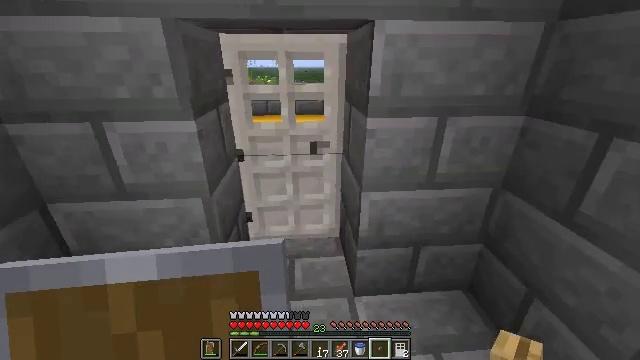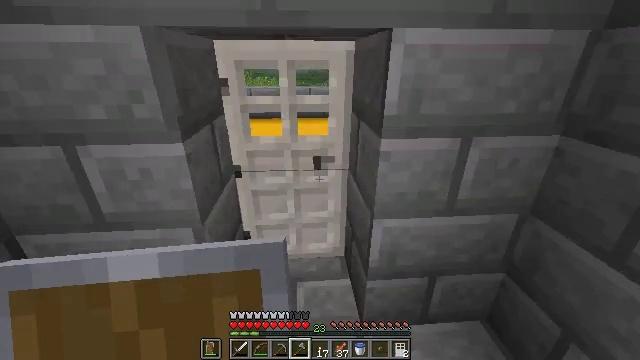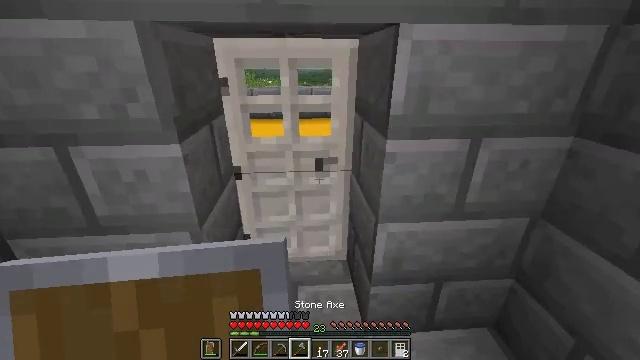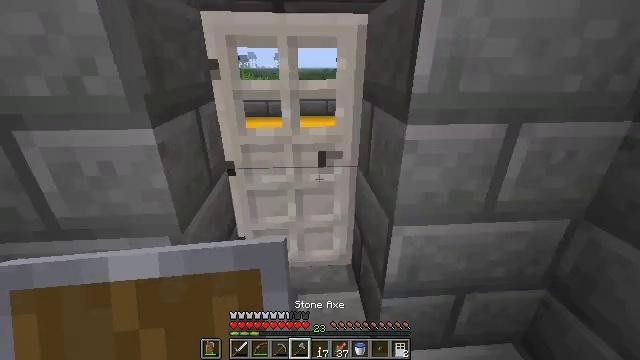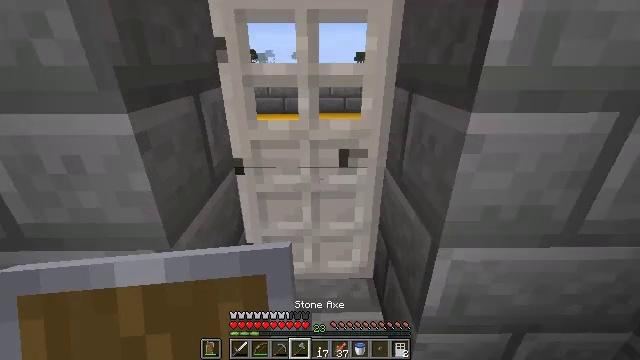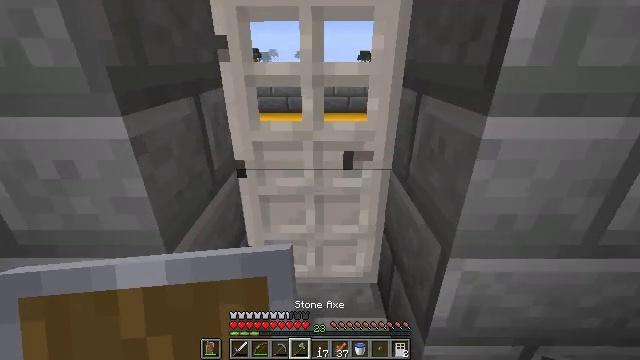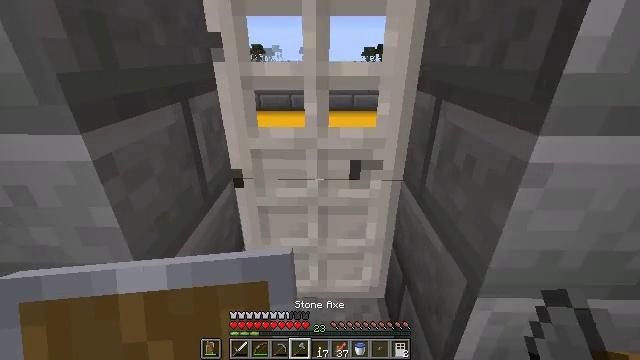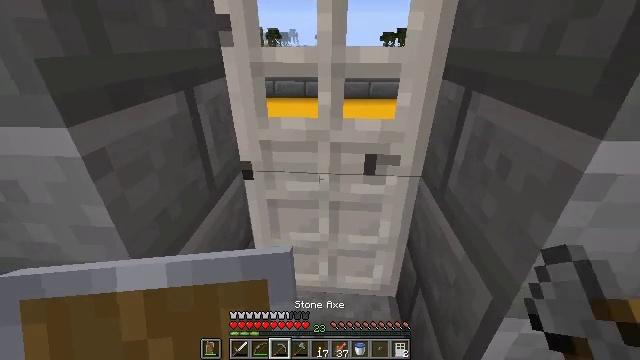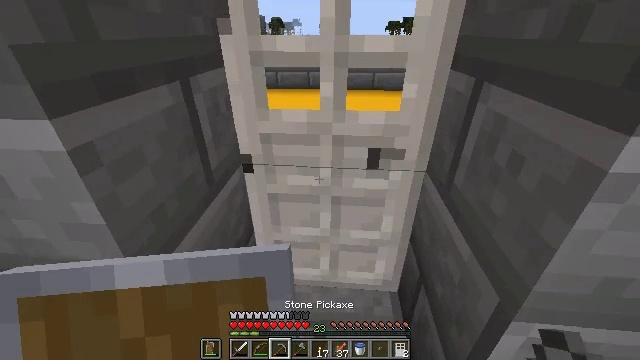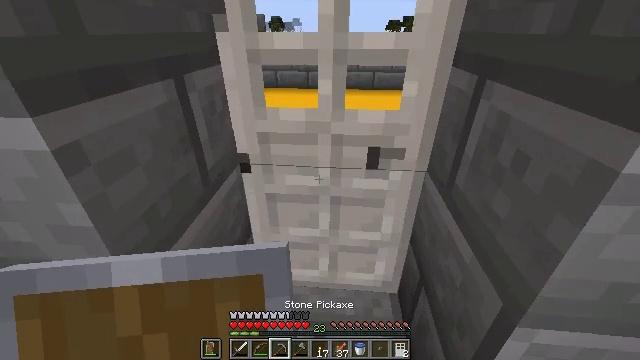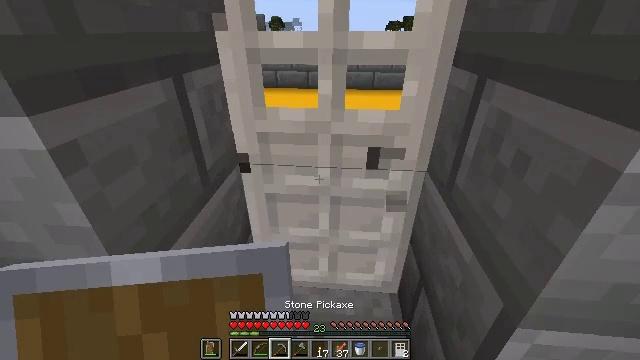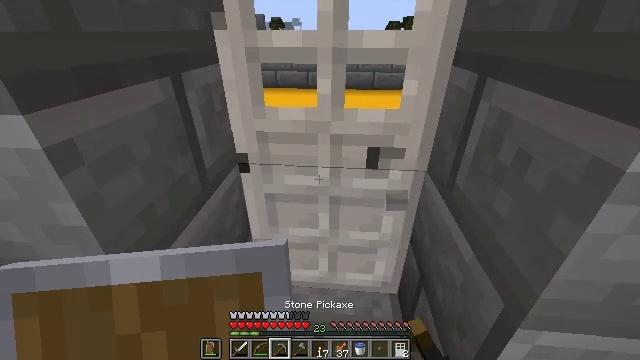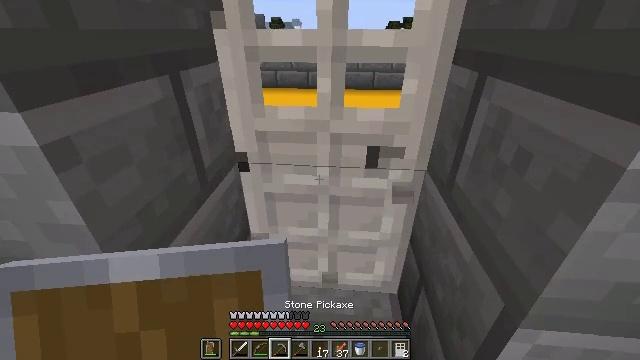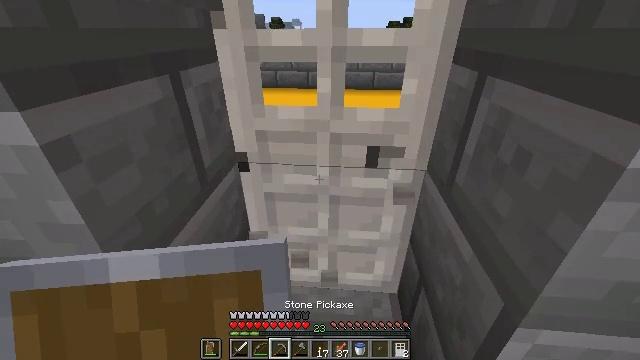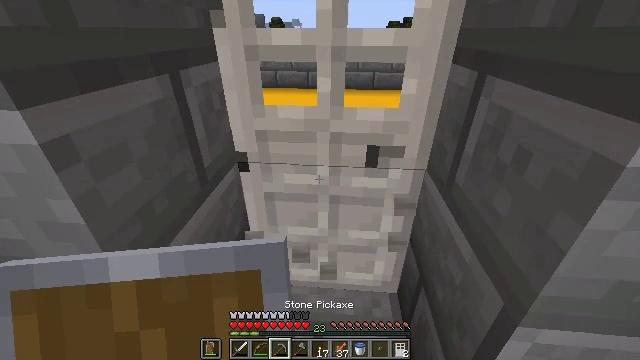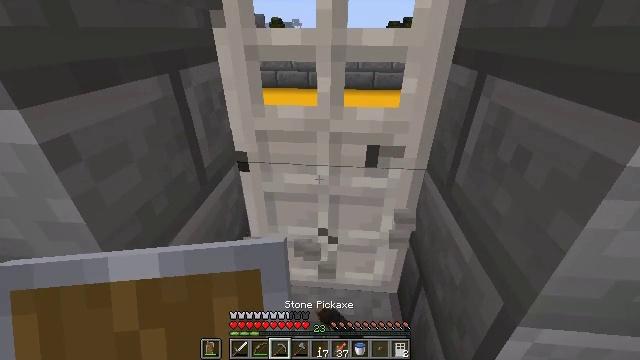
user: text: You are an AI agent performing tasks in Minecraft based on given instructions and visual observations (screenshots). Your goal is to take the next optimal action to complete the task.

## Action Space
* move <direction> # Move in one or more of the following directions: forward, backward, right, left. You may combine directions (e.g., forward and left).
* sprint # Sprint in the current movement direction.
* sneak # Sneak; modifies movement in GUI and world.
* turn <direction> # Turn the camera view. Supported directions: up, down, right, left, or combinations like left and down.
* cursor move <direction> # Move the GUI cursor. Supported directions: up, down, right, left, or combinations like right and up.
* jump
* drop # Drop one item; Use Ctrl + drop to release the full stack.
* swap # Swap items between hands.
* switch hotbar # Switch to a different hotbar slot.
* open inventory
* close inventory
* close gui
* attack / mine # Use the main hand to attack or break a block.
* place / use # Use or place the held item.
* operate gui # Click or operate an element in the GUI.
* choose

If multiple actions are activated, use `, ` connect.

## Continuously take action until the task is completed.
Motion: motion action
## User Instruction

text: Mine the iron door to remove it.
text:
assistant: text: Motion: move forward, switch to hotbar 4
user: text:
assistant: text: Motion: move forward, switch to hotbar 4
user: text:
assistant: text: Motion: move forward
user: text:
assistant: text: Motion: move forward, turn left
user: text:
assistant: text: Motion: no_op
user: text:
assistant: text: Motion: no_op
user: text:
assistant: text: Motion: turn left and down, switch to hotbar 3
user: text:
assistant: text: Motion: turn down, switch to hotbar 3
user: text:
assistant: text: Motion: no_op
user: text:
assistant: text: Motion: attack / mine
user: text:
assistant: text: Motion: attack / mine
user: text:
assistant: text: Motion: attack / mine
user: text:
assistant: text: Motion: attack / mine
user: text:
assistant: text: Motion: attack / mine
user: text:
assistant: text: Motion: attack / mine
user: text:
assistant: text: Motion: attack / mine
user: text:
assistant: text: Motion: attack / mine
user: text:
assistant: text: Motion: attack / mine
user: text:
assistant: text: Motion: attack / mine
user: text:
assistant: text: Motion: attack / mine
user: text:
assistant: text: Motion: attack / mine
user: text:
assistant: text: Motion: attack / mine
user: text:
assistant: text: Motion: attack / mine
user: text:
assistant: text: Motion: attack / mine
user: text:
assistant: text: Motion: attack / mine
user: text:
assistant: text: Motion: attack / mine
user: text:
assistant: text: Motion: attack / mine
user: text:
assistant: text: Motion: attack / mine
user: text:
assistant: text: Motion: attack / mine
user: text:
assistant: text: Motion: attack / mine